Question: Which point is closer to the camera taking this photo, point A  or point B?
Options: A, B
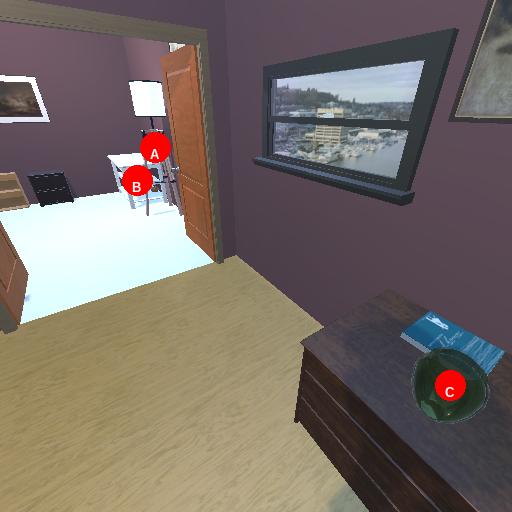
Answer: A